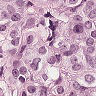
Metastatic tissue present: yes